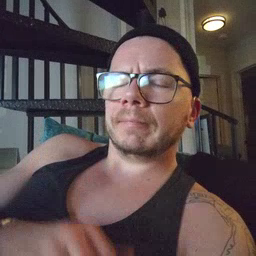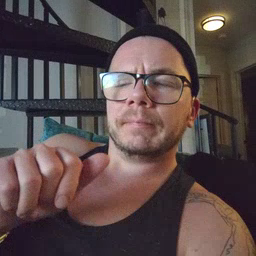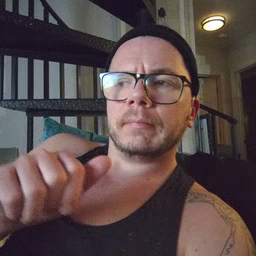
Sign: any